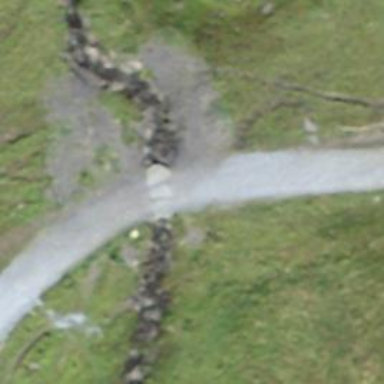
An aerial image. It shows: Stone track bridge with grade 3 tracktype.